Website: bh-photo
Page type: cross-sells
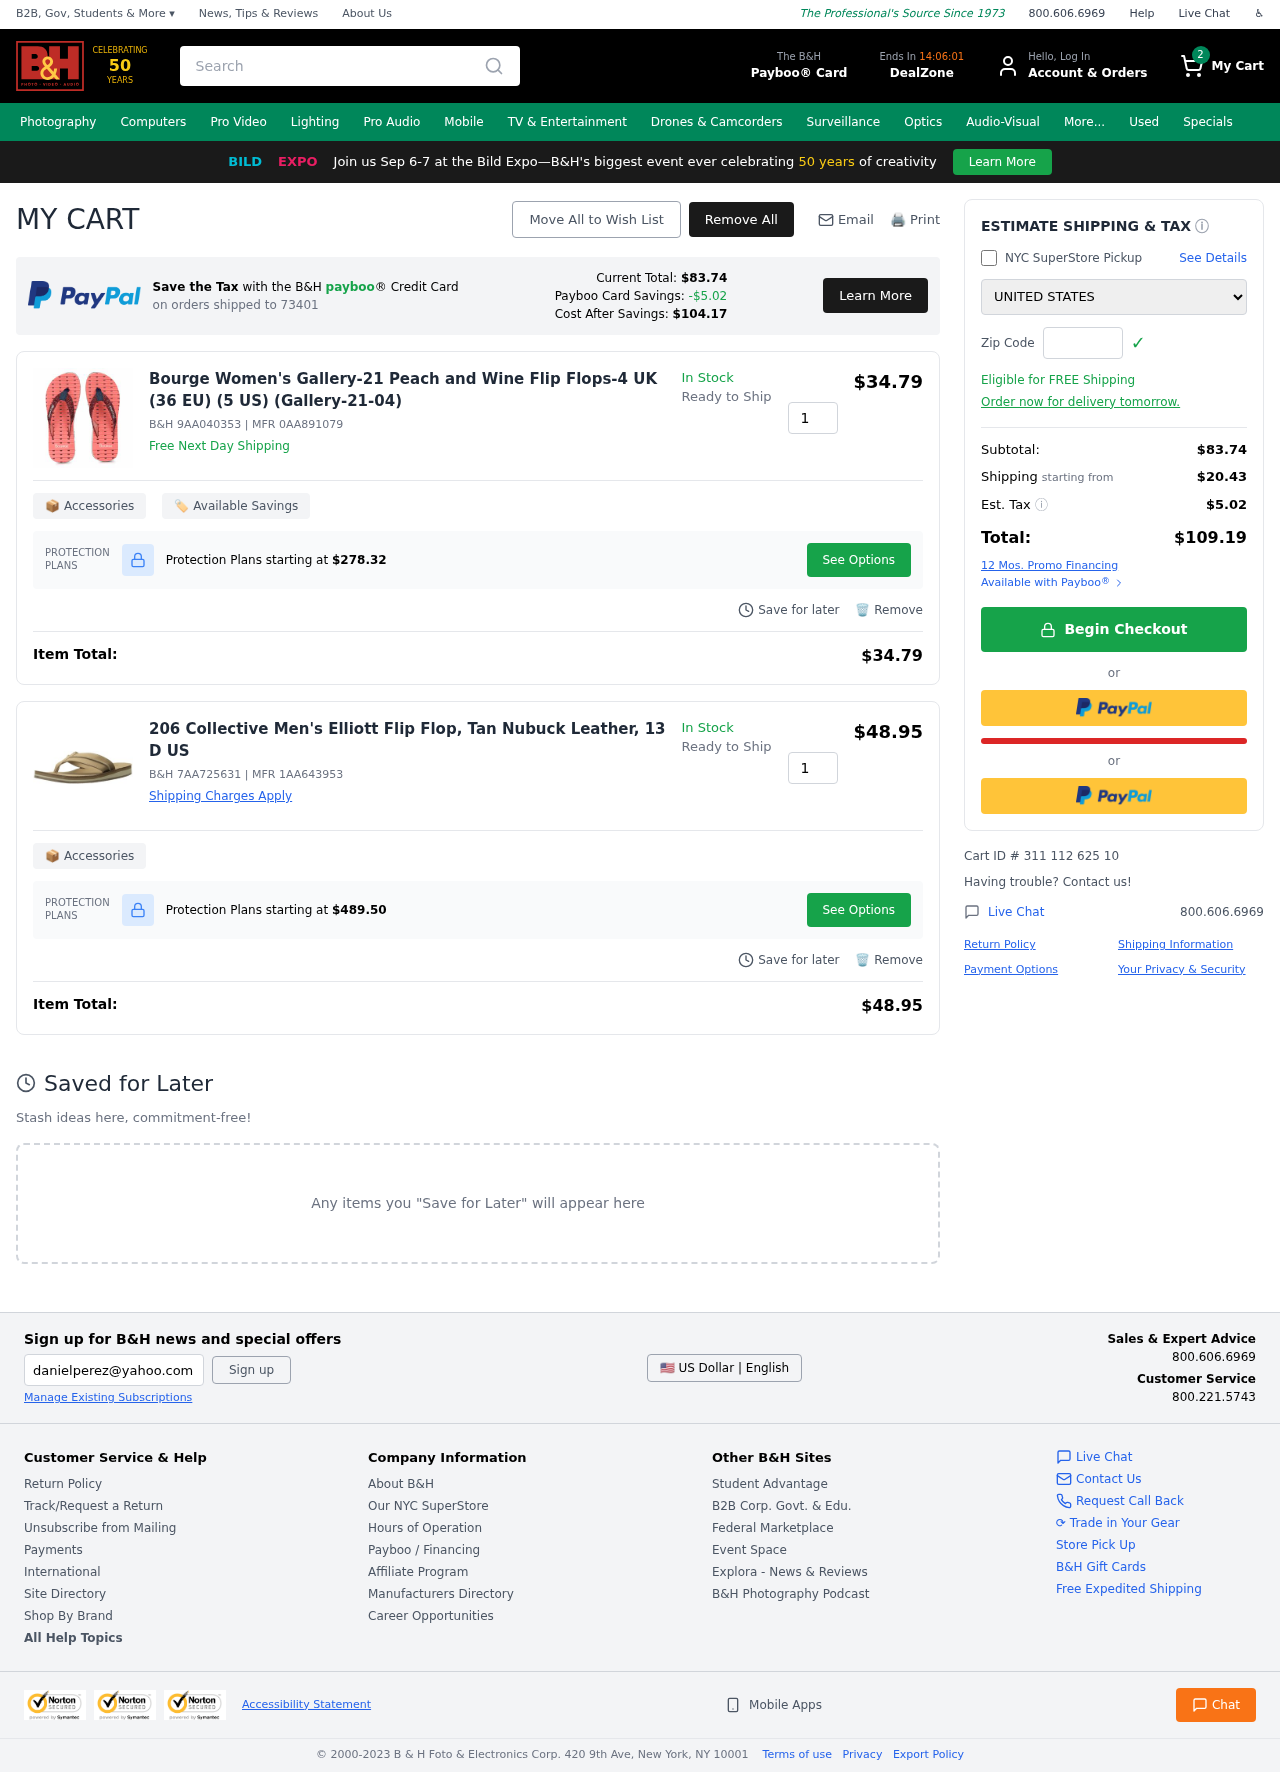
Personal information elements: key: PII_COUNTRY
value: United States
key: PII_POSTCODE
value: on orders shipped to 73401
Product elements: key: PRODUCT1_NAME
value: Bourge Women's Gallery-21 Peach and Wine Flip Flops-4 UK (36 EU) (5 US) (Gallery-21-04)
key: PRODUCT1_PRICE
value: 34.79
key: PRODUCT1_QUANTITY
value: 1
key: PRODUCT2_NAME
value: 206 Collective Men's Elliott Flip Flop, Tan Nubuck Leather, 13 D US
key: PRODUCT2_PRICE
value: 48.95
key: PRODUCT2_QUANTITY
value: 1
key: PRODUCT1_SKU
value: B&H 9AA040353
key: PRODUCT1_MFR
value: MFR 0AA891079
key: PRODUCT1_PROTECTION_PRICE
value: $278.32
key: PRODUCT1_ITEM_TOTAL
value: $34.79
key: PRODUCT2_SKU
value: B&H 7AA725631
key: PRODUCT2_MFR
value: MFR 1AA643953
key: PRODUCT2_PROTECTION_PRICE
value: $489.50
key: PRODUCT2_ITEM_TOTAL
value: $48.95
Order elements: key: ORDER_NUM_ITEMS
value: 2
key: PAYBOO_CURRENT_TOTAL
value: $83.74
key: ORDER_SUBTOTAL
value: $83.74
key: ORDER_SHIPPING_COST
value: $20.43
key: ORDER_TAX
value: $5.02
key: ORDER_TOTAL
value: $109.19
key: ORDER_ID
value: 311 112 625 10
Search elements: key: HEADER_SEARCH
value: Search
Other elements: key: PAYBOO_SAVINGS
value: -$5.02
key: PAYBOO_COST_AFTER_SAVINGS
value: $104.17